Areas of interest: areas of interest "Basketball Arena"
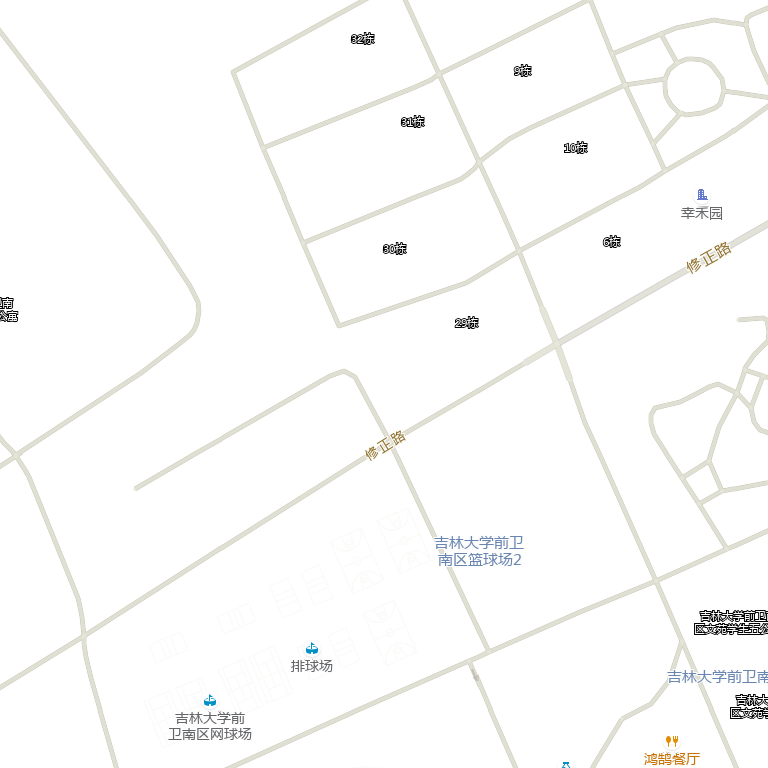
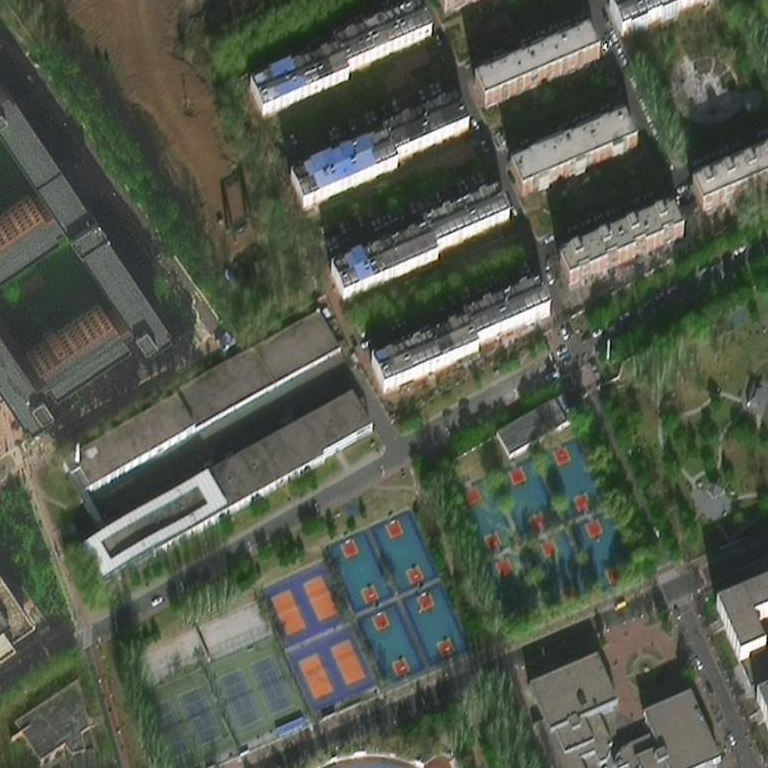